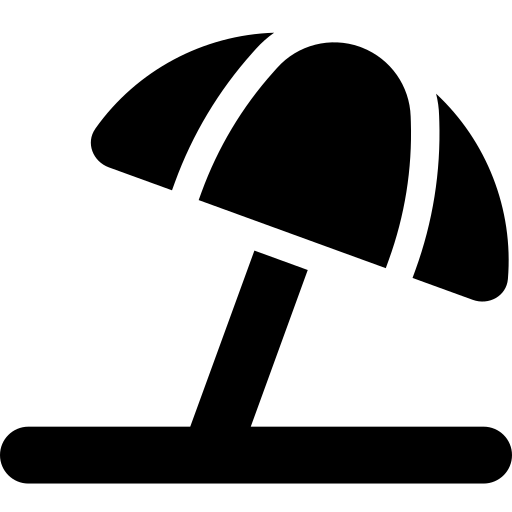
Tags: icon, FontAwesome, fa-icon, solid, umbrella, beach